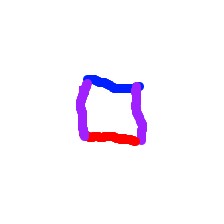
Shape: square